Platform: macOS
Application: Chrome
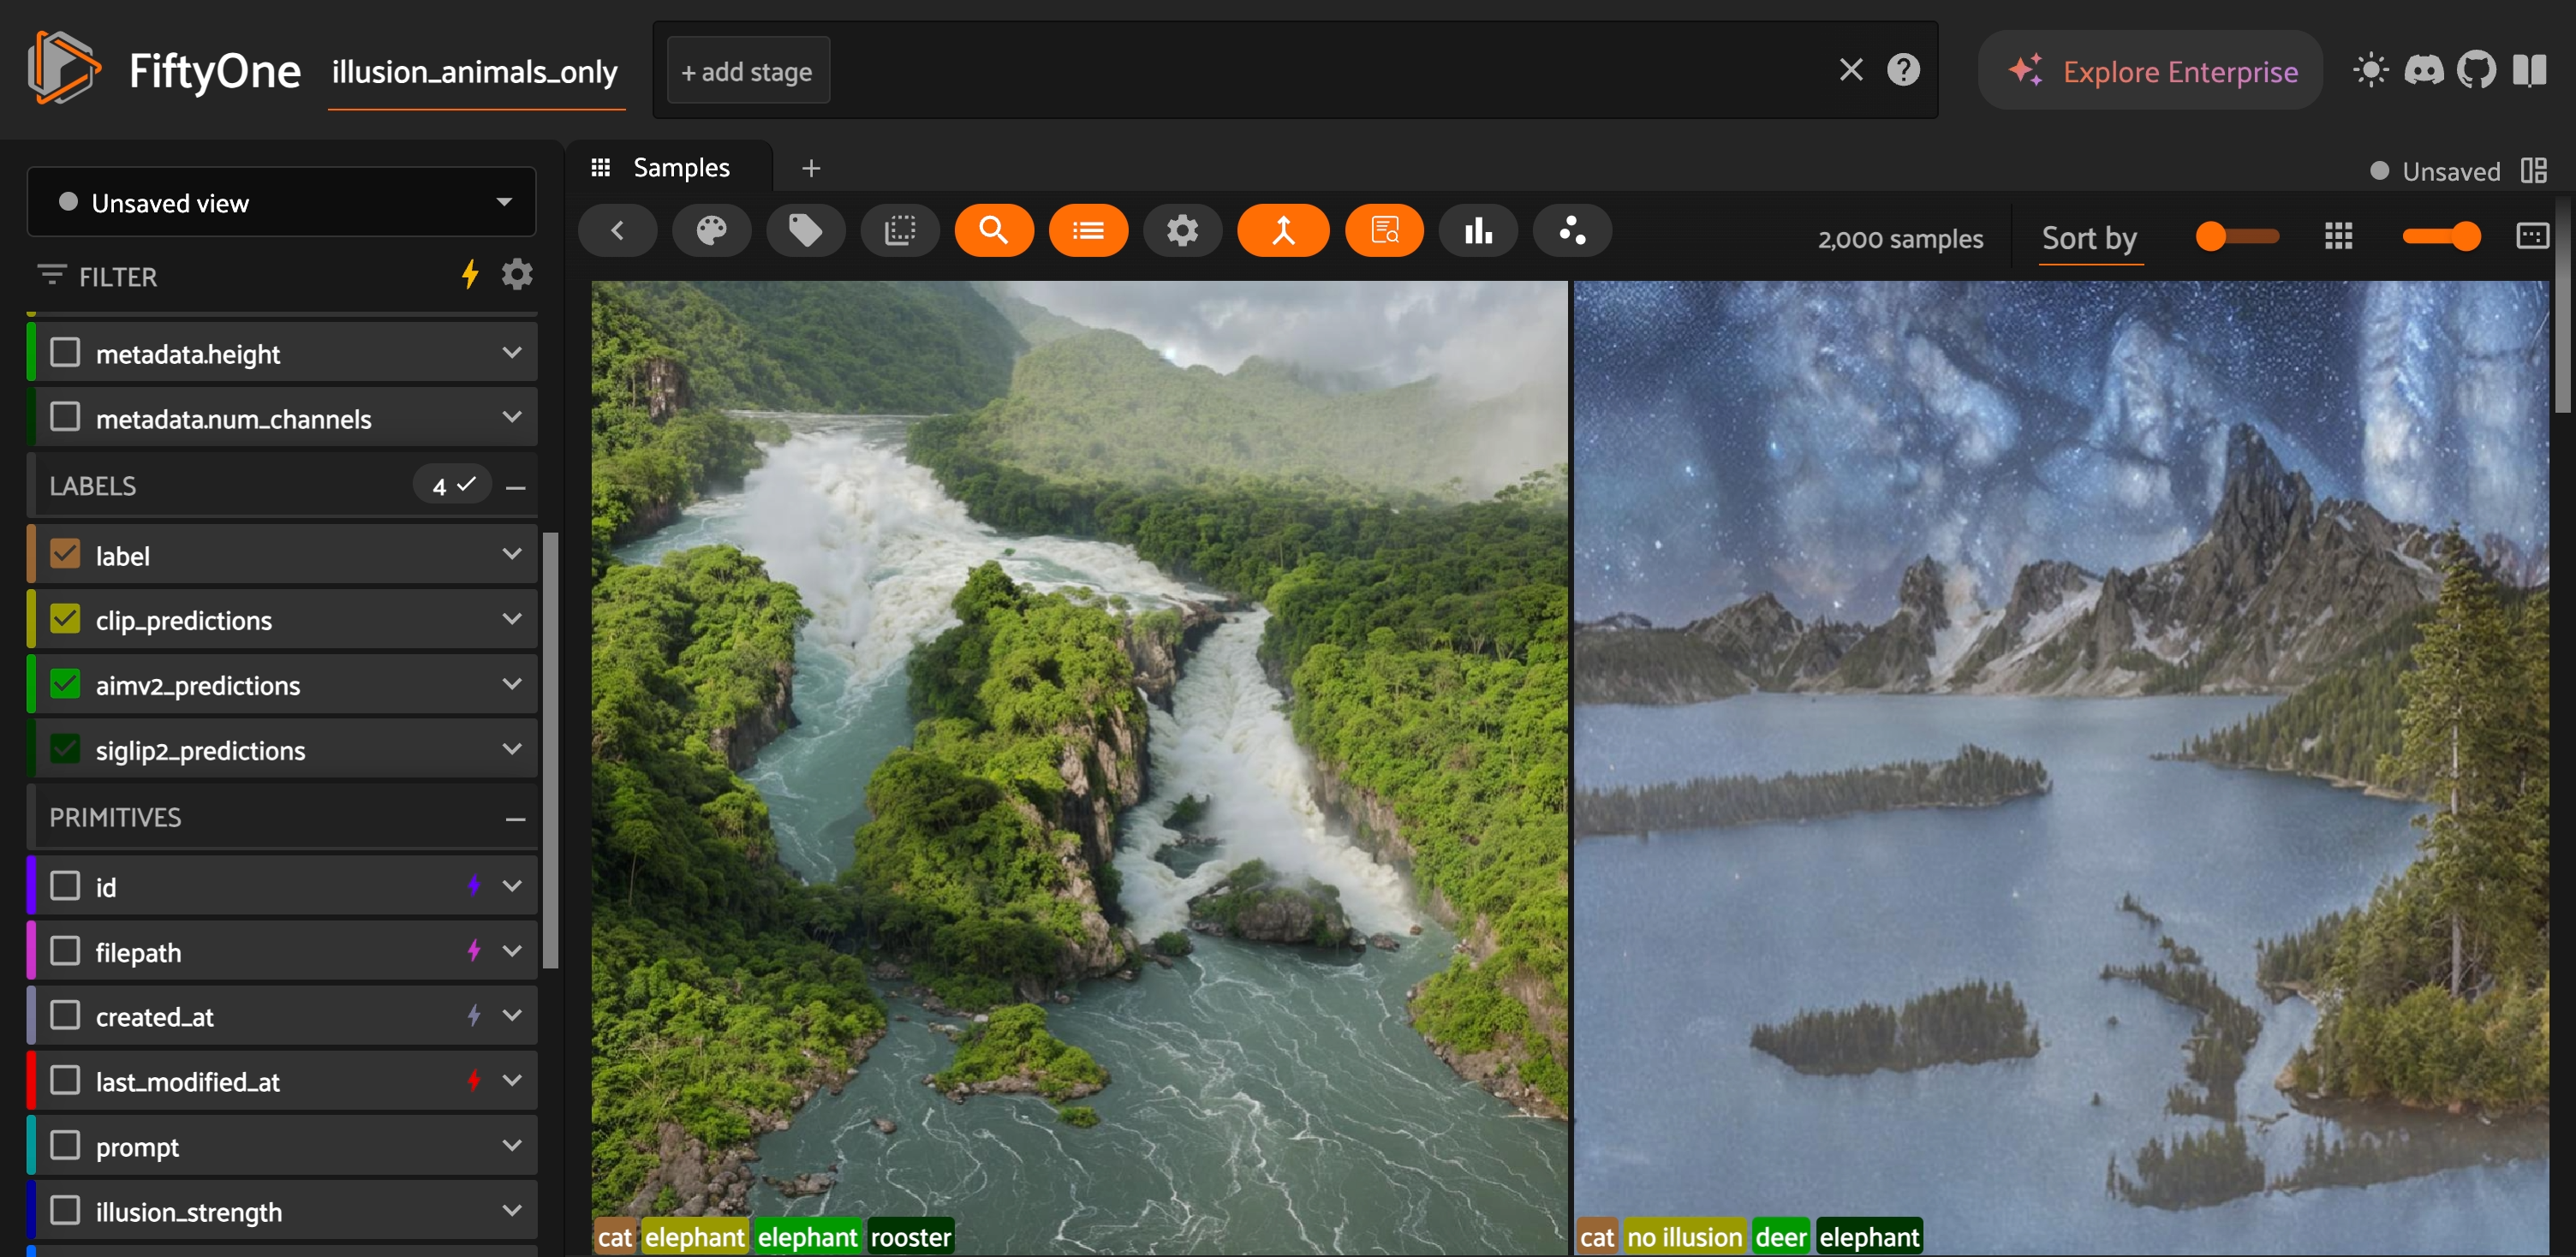
task_description: Display the metadata.height on samples in the samples panel
action_type: click
element_info: Checkbox
steps_since_start: 1